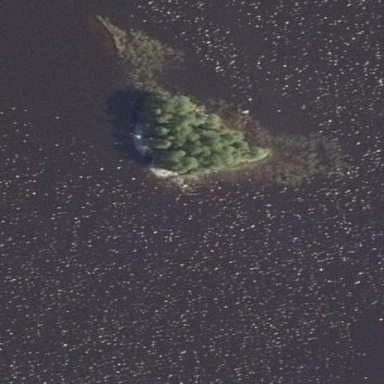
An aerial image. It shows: Islet covered with woodland.